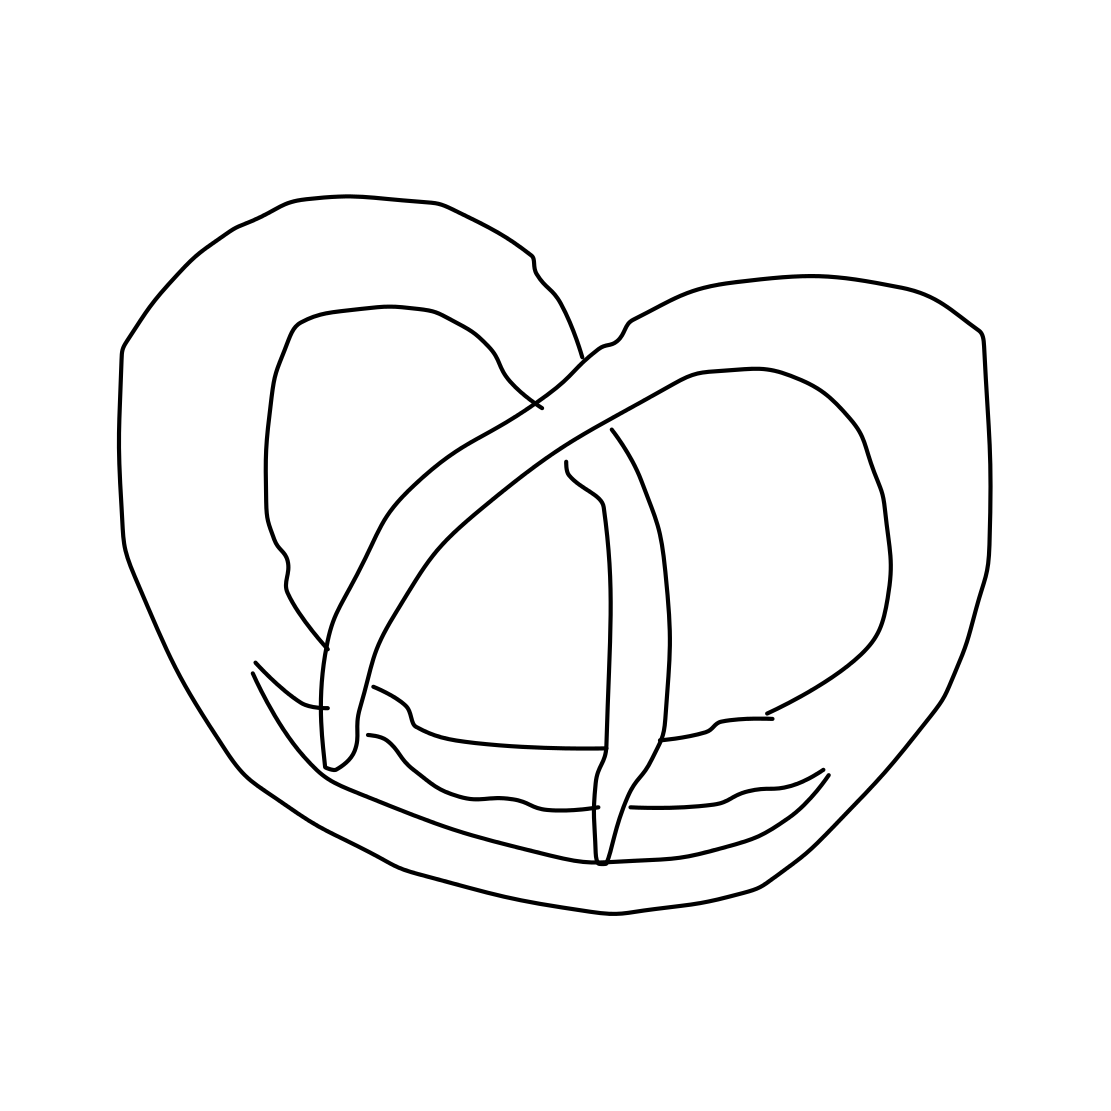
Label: pretzel